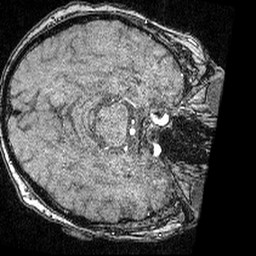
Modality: angio
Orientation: axial
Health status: ill
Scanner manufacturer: siemens
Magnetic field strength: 3 T
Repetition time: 0.022 s
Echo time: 0.00395 s